Question: <URL>My A column contains texts and numbers

I want to get data like if my A column contains text then '0', if it is numeric then '8' in the column B. How do I do that?
question2: In the other picture in Column C I am trying to divide A1/B1 but when there is text/numeric - it is giving an error. I want to show that error as 0 and the numeric/numeric(4/8 =0.5) values should be correct.
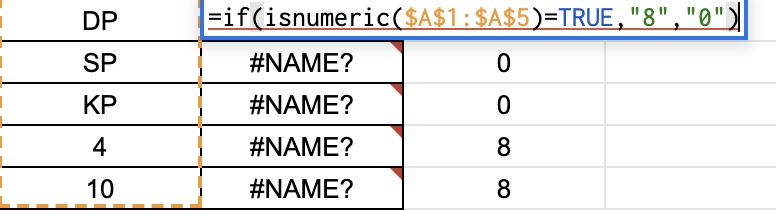
Answer: try like this:
'''
=ARRAYFORMULA(IF(ISNUMBER(A1:A5), 8, 0))
'''
<URL>